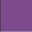
Piece: xx